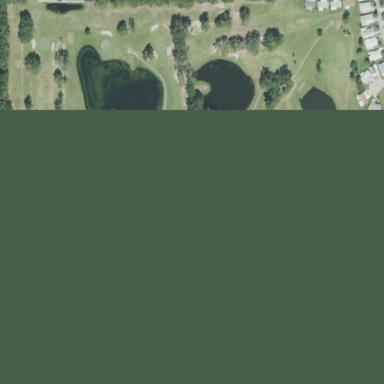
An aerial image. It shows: Golf course.